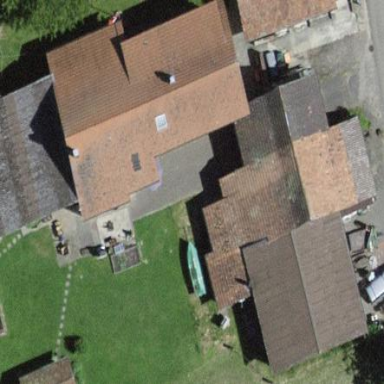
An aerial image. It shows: Farmyard area.